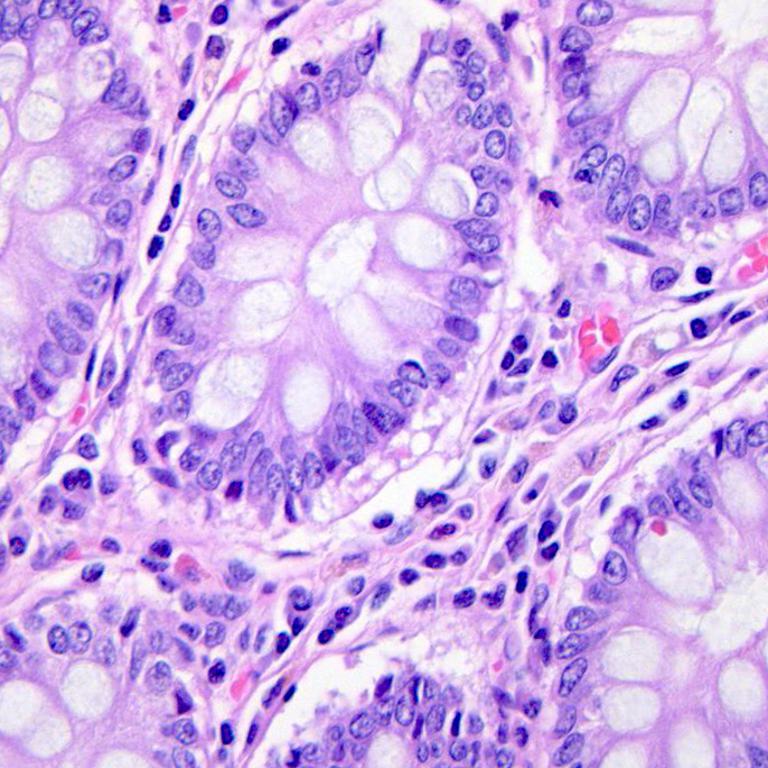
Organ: colon
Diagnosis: benign